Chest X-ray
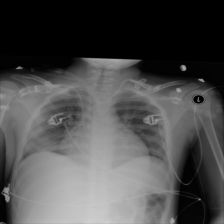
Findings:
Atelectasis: negative
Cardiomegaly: negative
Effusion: negative
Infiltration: positive
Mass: negative
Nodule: negative
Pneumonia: negative
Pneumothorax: negative
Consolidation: negative
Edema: negative
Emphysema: negative
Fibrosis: negative
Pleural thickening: negative
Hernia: negative